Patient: sex M, age 37
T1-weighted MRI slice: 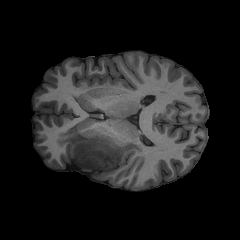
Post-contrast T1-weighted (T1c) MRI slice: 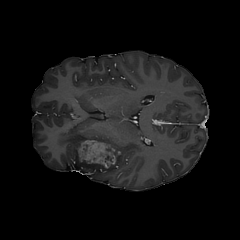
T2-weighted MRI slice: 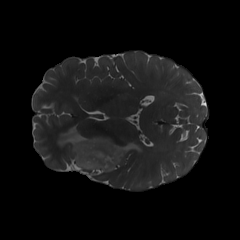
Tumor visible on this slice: yes
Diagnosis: Astrocytoma, IDH-mutant
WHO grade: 4